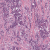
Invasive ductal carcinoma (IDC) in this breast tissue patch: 1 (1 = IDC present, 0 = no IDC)